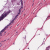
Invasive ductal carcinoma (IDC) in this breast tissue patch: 0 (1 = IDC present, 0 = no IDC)